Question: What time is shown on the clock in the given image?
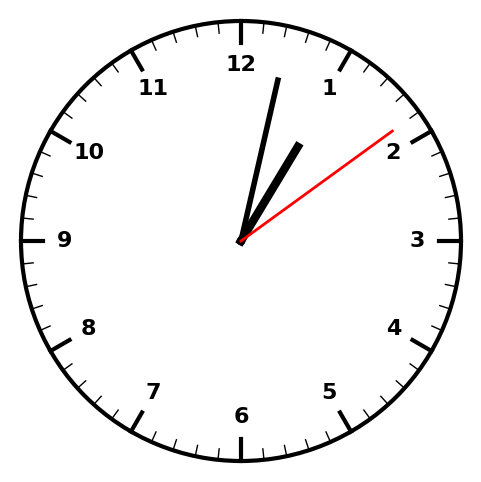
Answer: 01:02:09